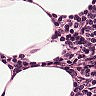
Metastatic tissue present: no